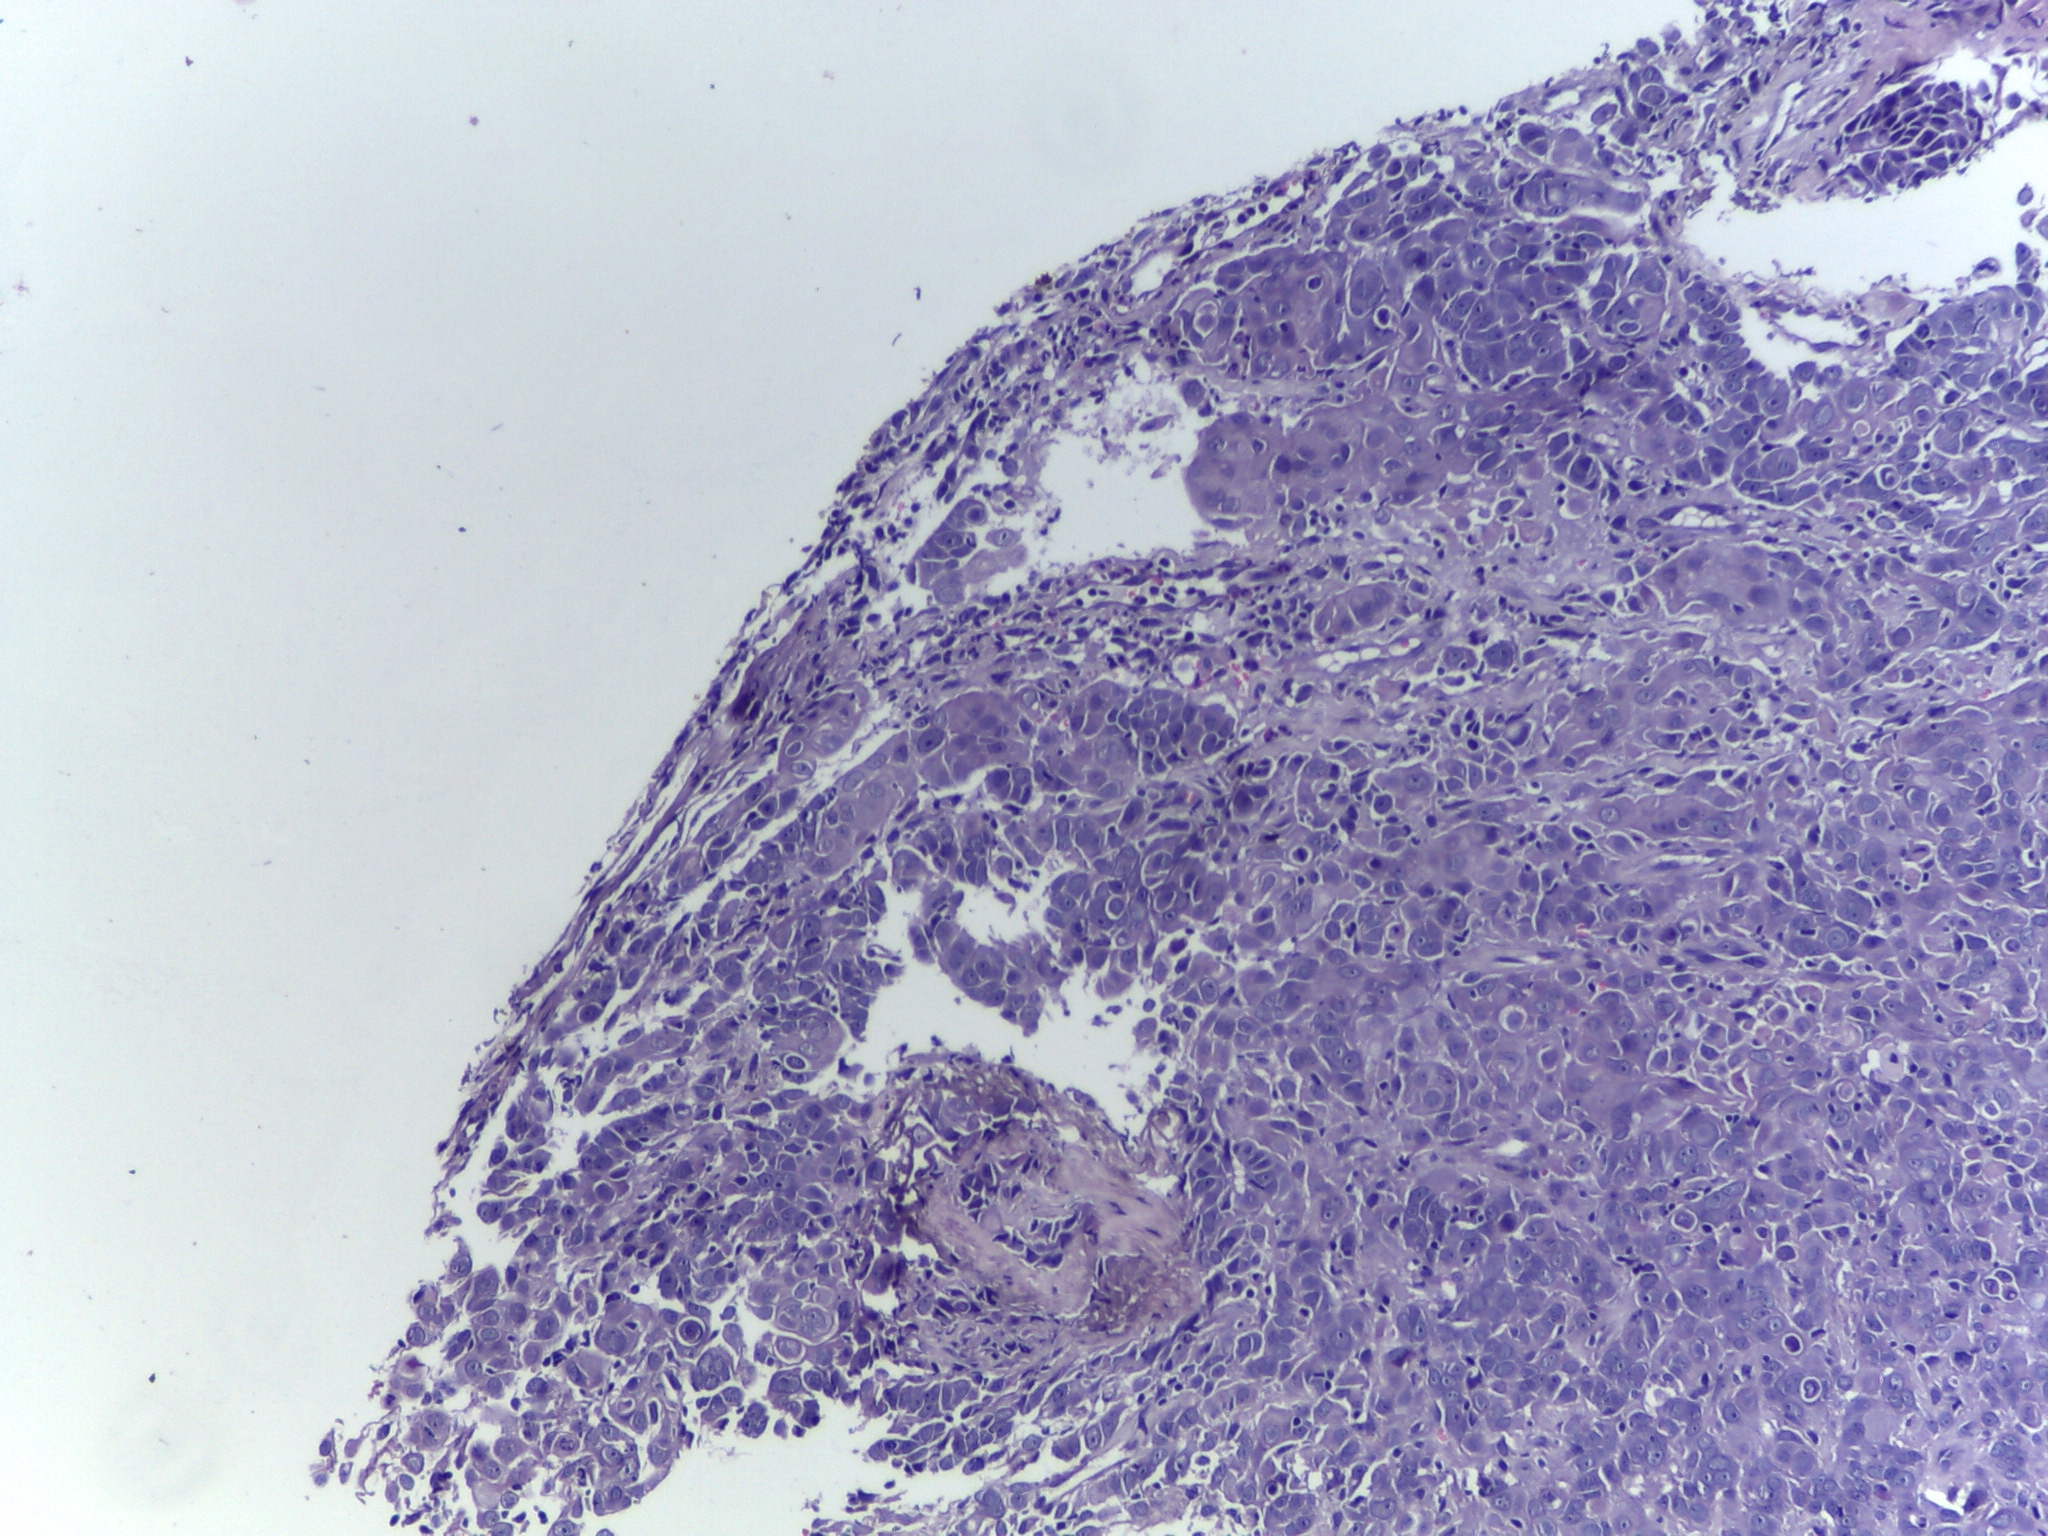
Diagnosis: OSCC